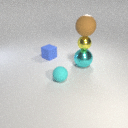
small blue rubber cube to the left of large cyan metal sphere